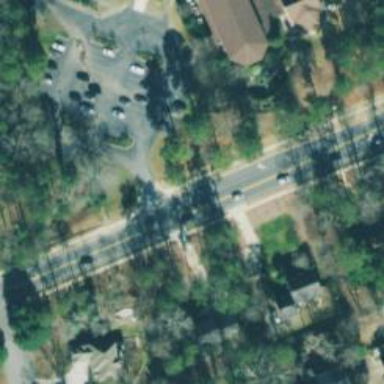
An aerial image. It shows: Unmarked crossing on footway.